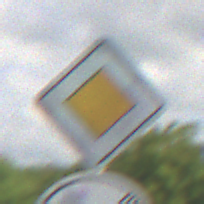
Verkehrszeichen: Vorfahrtsstrasse
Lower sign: EndeGeschwindigkeit50
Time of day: Midday
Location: Outdoor (RoadRail)
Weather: PartlyCloudy
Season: NotSpecified
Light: Natural